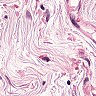
Metastatic tissue present: no